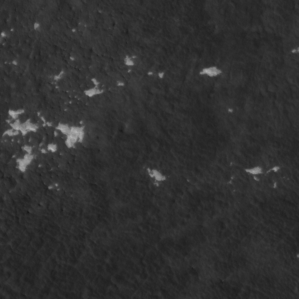
Label: non_frost